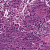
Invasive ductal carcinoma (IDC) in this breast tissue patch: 0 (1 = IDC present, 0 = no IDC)